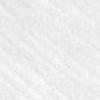
Label: no_change